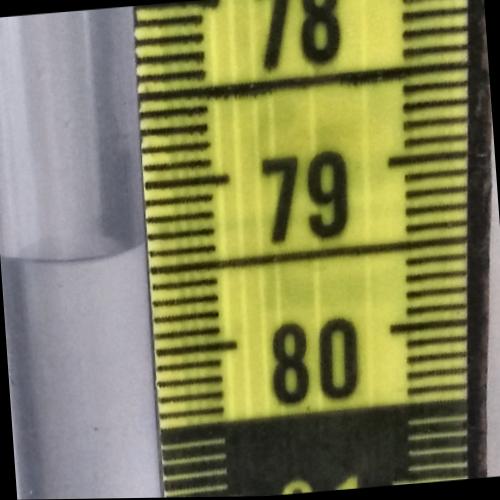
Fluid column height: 79.3 cm